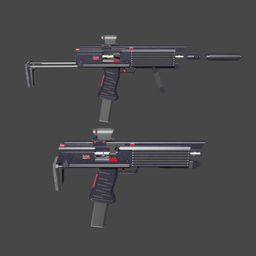
Label: tools